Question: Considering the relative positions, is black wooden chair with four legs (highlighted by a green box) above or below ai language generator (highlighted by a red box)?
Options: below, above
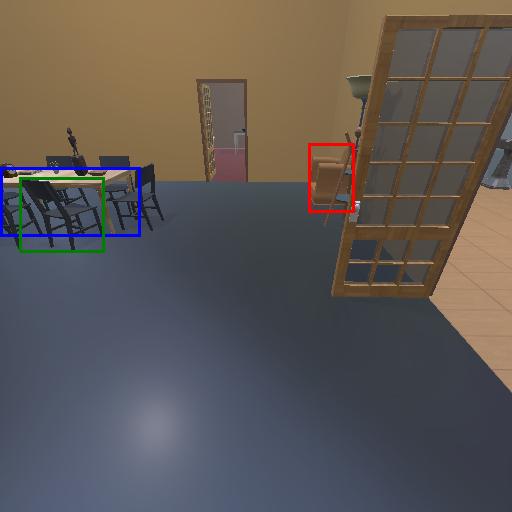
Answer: below